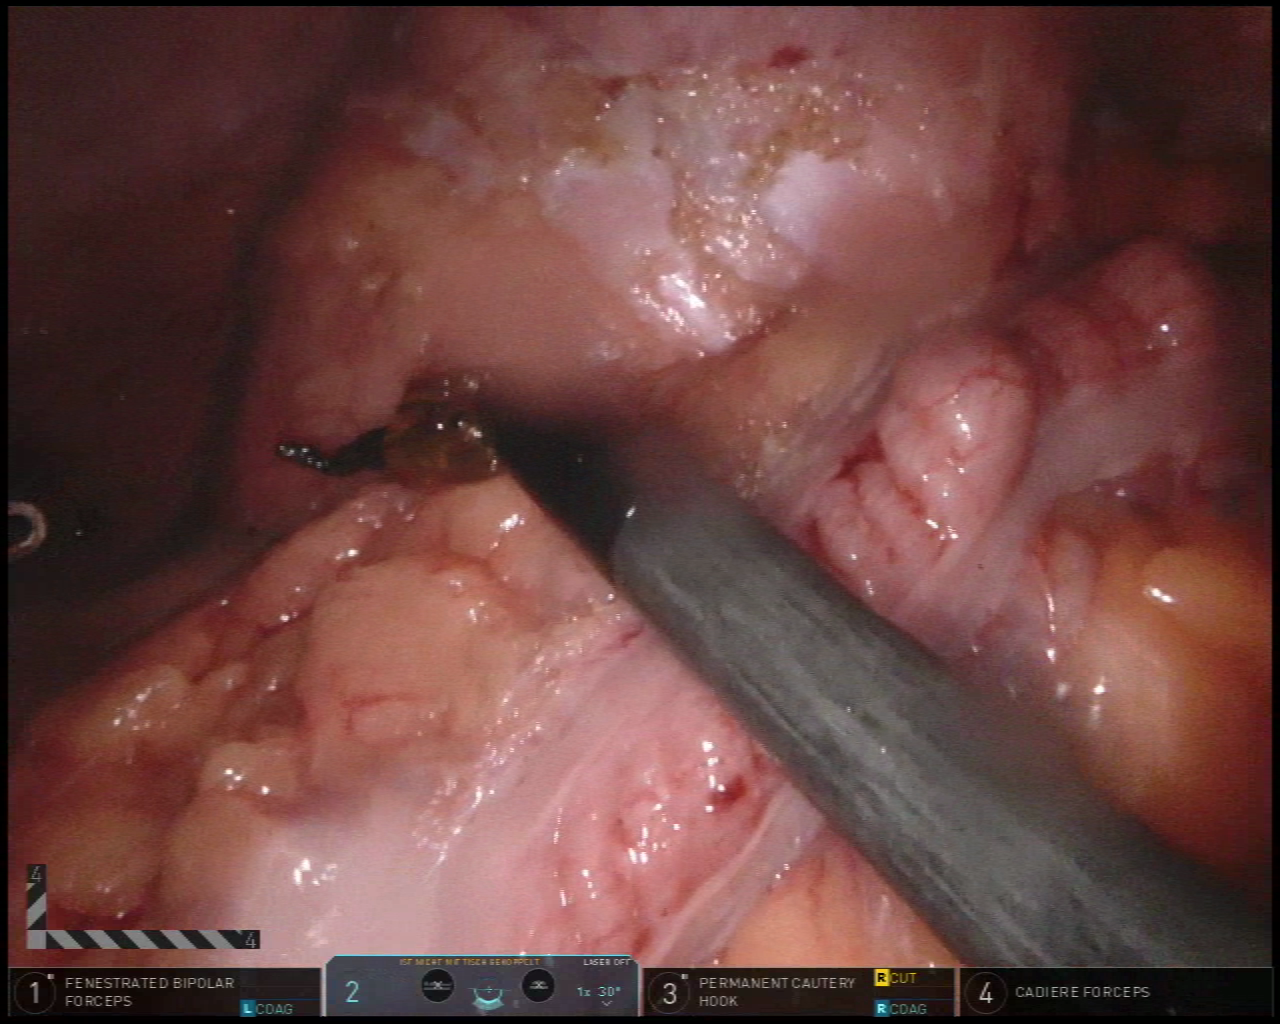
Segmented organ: colon
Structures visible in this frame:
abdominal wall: yes
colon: yes
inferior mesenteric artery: no
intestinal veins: no
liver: no
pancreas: no
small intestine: no
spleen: no
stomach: no
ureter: no
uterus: no
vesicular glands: no